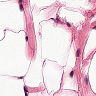
Metastatic tissue present: no